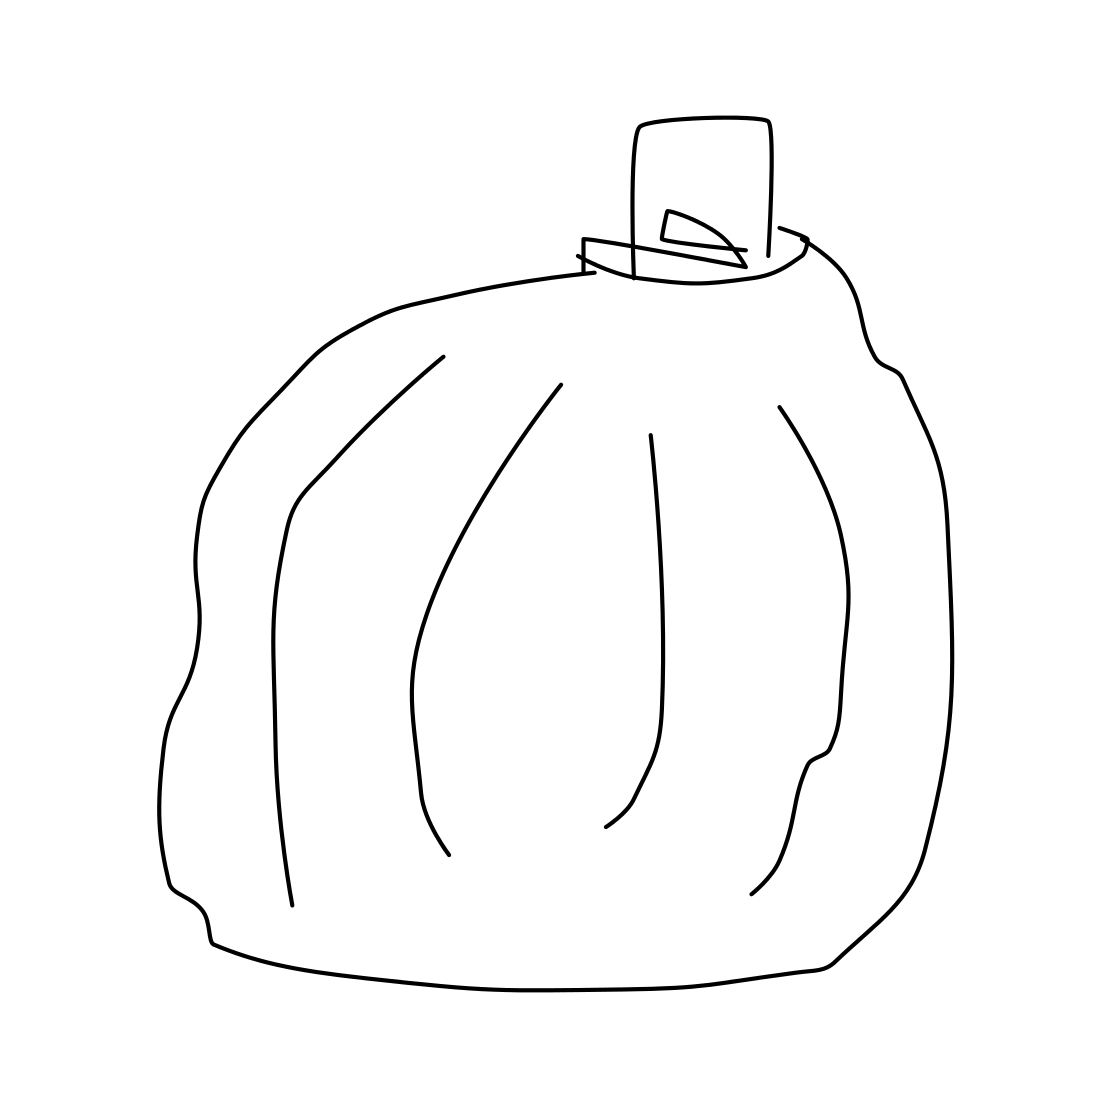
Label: pumpkin